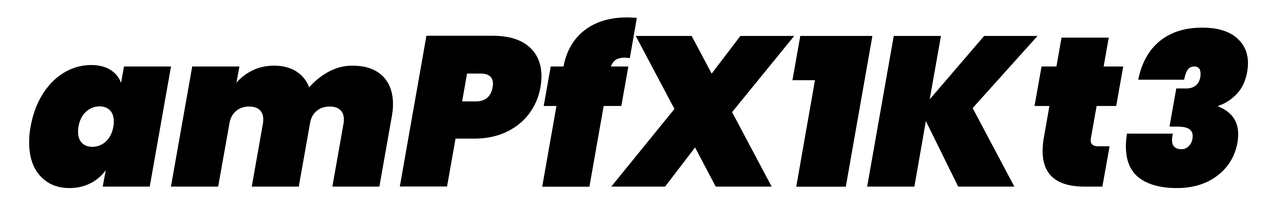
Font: Poppins-BlackItalic